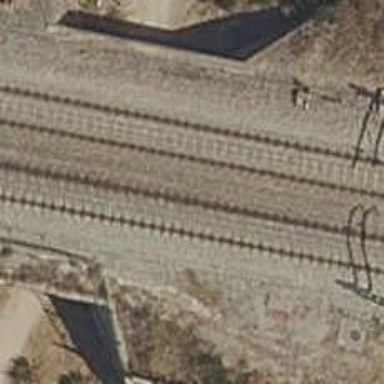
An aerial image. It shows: Bridge over electrified railway with contact line.